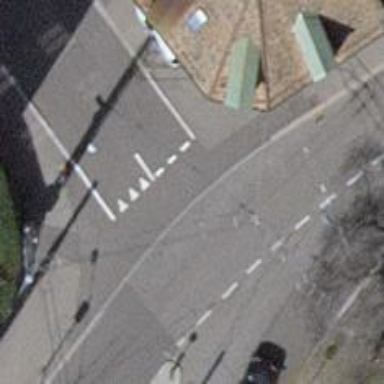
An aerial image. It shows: Unmarked crossing with traffic calming table on the road.